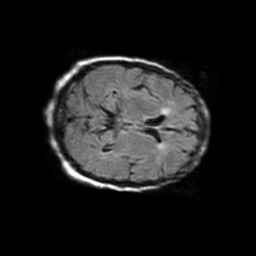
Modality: FLAIR
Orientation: axial
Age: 60
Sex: male
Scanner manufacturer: philips
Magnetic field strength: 1.5 T
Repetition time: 6 s
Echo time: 0.12 s